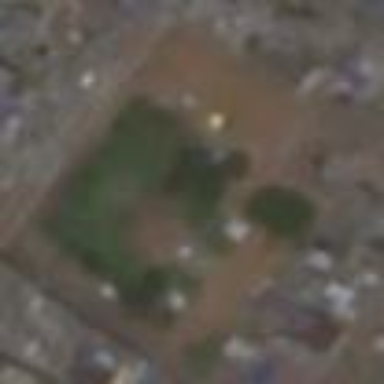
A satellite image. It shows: Park with chowk.